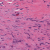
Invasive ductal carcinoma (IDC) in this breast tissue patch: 0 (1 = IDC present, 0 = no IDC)